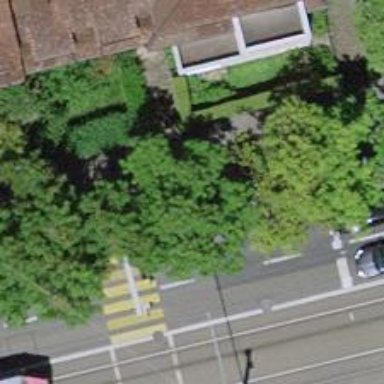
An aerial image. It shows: Tree-lined avenue.